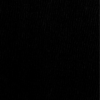
Label: dusty